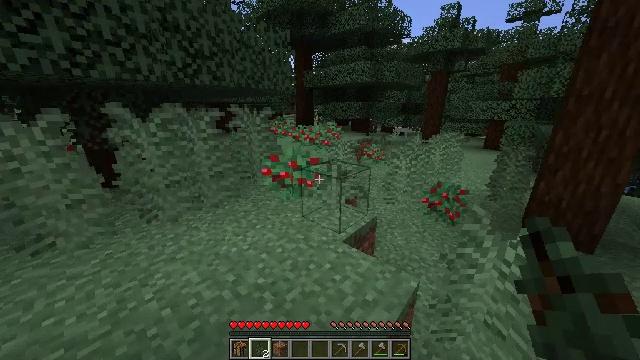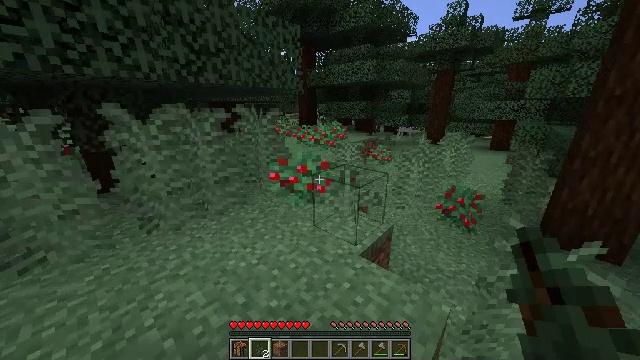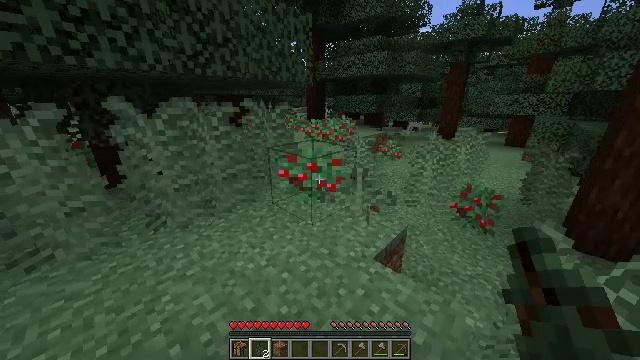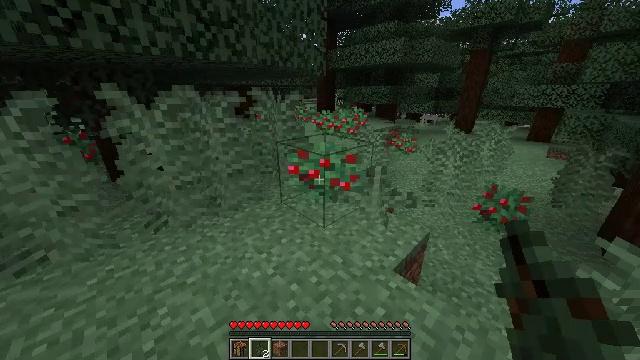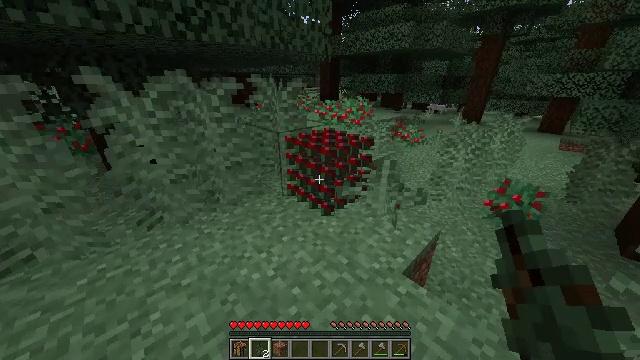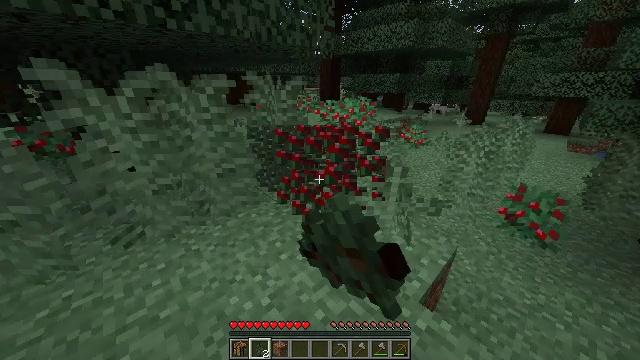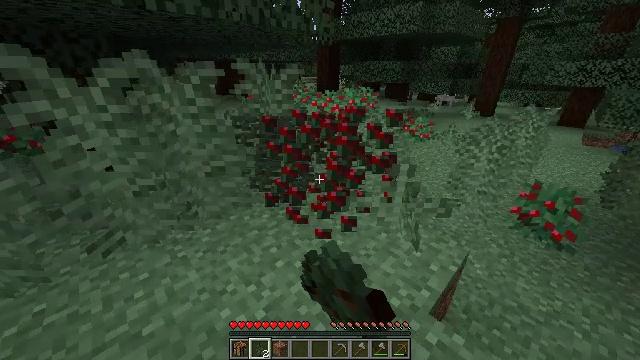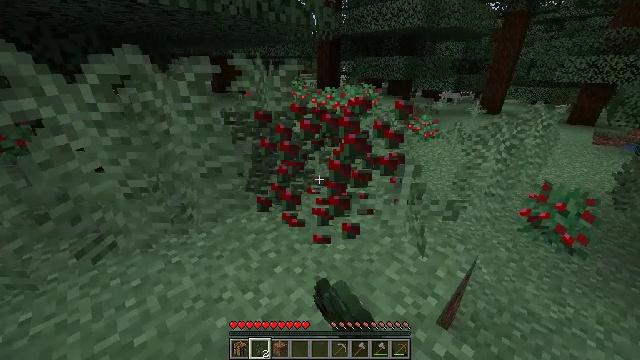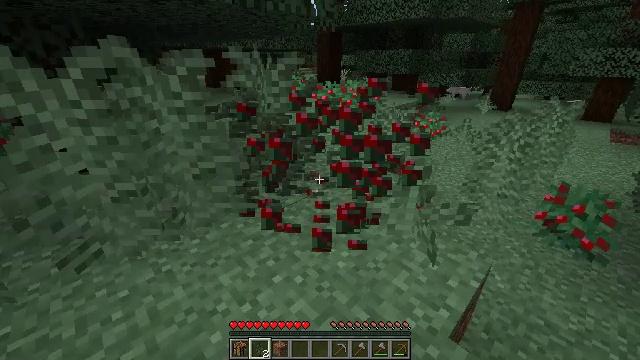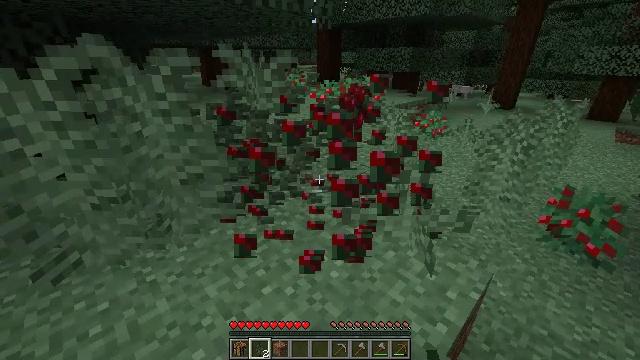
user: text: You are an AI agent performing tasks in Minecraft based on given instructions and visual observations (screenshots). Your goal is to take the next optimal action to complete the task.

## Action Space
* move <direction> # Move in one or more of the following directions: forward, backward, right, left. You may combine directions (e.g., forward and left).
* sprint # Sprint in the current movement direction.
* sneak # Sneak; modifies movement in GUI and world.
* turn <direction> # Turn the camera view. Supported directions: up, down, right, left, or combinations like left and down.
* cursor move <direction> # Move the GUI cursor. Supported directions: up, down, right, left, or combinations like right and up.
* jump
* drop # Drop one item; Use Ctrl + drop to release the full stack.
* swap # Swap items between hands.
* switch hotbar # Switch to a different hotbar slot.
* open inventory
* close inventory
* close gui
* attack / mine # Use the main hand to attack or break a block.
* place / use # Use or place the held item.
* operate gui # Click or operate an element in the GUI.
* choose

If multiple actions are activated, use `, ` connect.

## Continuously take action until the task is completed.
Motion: motion action
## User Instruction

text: Break the sweet berry bush to collect berries.
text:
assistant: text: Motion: move forward and move left
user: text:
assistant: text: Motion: move forward, turn left and down
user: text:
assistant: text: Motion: move forward, turn left and down
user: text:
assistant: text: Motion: move forward, turn down, attack / mine
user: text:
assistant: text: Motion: attack / mine
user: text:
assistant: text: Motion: attack / mine
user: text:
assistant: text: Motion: no_op
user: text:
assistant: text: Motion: no_op
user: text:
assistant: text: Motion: move forward and move right
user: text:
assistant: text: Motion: no_op